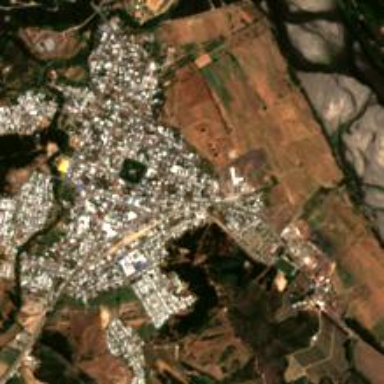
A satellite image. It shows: Town.